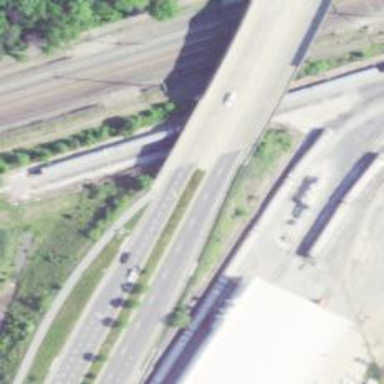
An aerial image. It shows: Expressway with asphalt surface categorized as trunk highway.